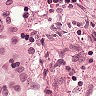
Metastatic tissue present: no